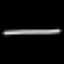
Label: line